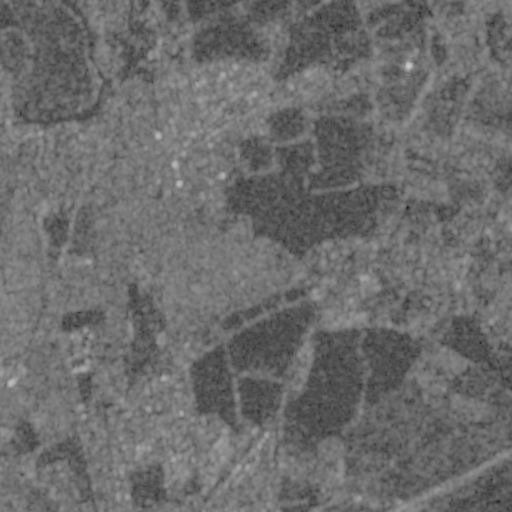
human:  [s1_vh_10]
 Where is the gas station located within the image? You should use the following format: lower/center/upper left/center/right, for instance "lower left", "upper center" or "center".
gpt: The gas station is located in the lower left of the image.
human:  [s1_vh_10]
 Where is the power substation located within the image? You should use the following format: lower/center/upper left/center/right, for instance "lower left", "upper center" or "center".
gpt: The power substation is located in the upper left of the image.
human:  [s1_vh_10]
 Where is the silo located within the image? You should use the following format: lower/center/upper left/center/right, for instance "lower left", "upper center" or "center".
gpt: The silo is located in the lower left of the image.
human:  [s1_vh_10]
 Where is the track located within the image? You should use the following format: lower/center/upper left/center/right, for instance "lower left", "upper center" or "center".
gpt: The track is located in the upper center of the image.
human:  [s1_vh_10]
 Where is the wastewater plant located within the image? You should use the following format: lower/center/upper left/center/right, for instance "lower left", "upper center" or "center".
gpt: The wastewater plant is located in the lower left of the image.
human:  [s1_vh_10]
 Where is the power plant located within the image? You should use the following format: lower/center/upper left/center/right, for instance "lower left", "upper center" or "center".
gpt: There is no power plant in the image.

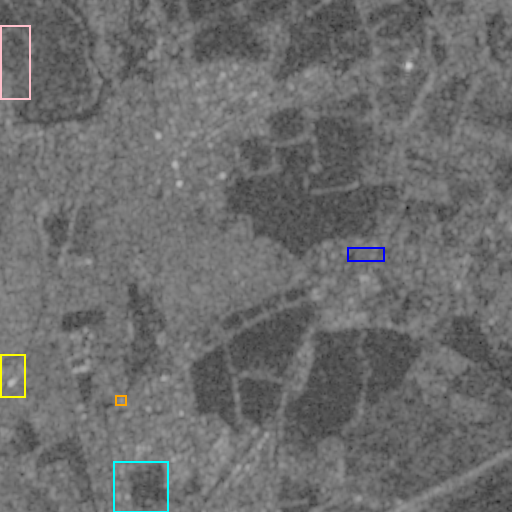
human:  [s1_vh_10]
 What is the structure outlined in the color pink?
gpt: The structure outlined in pink is a crop field.
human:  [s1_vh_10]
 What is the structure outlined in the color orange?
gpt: The structure outlined in orange is a gas station.
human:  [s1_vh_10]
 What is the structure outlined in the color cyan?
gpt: The structure outlined in cyan is a park.
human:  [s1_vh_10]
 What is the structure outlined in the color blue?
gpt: The structure outlined in blue is a parking lot.
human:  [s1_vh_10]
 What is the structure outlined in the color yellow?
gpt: The structure outlined in yellow is a wastewater plant.
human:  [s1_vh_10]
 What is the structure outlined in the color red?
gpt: There is no red outline.